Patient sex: M
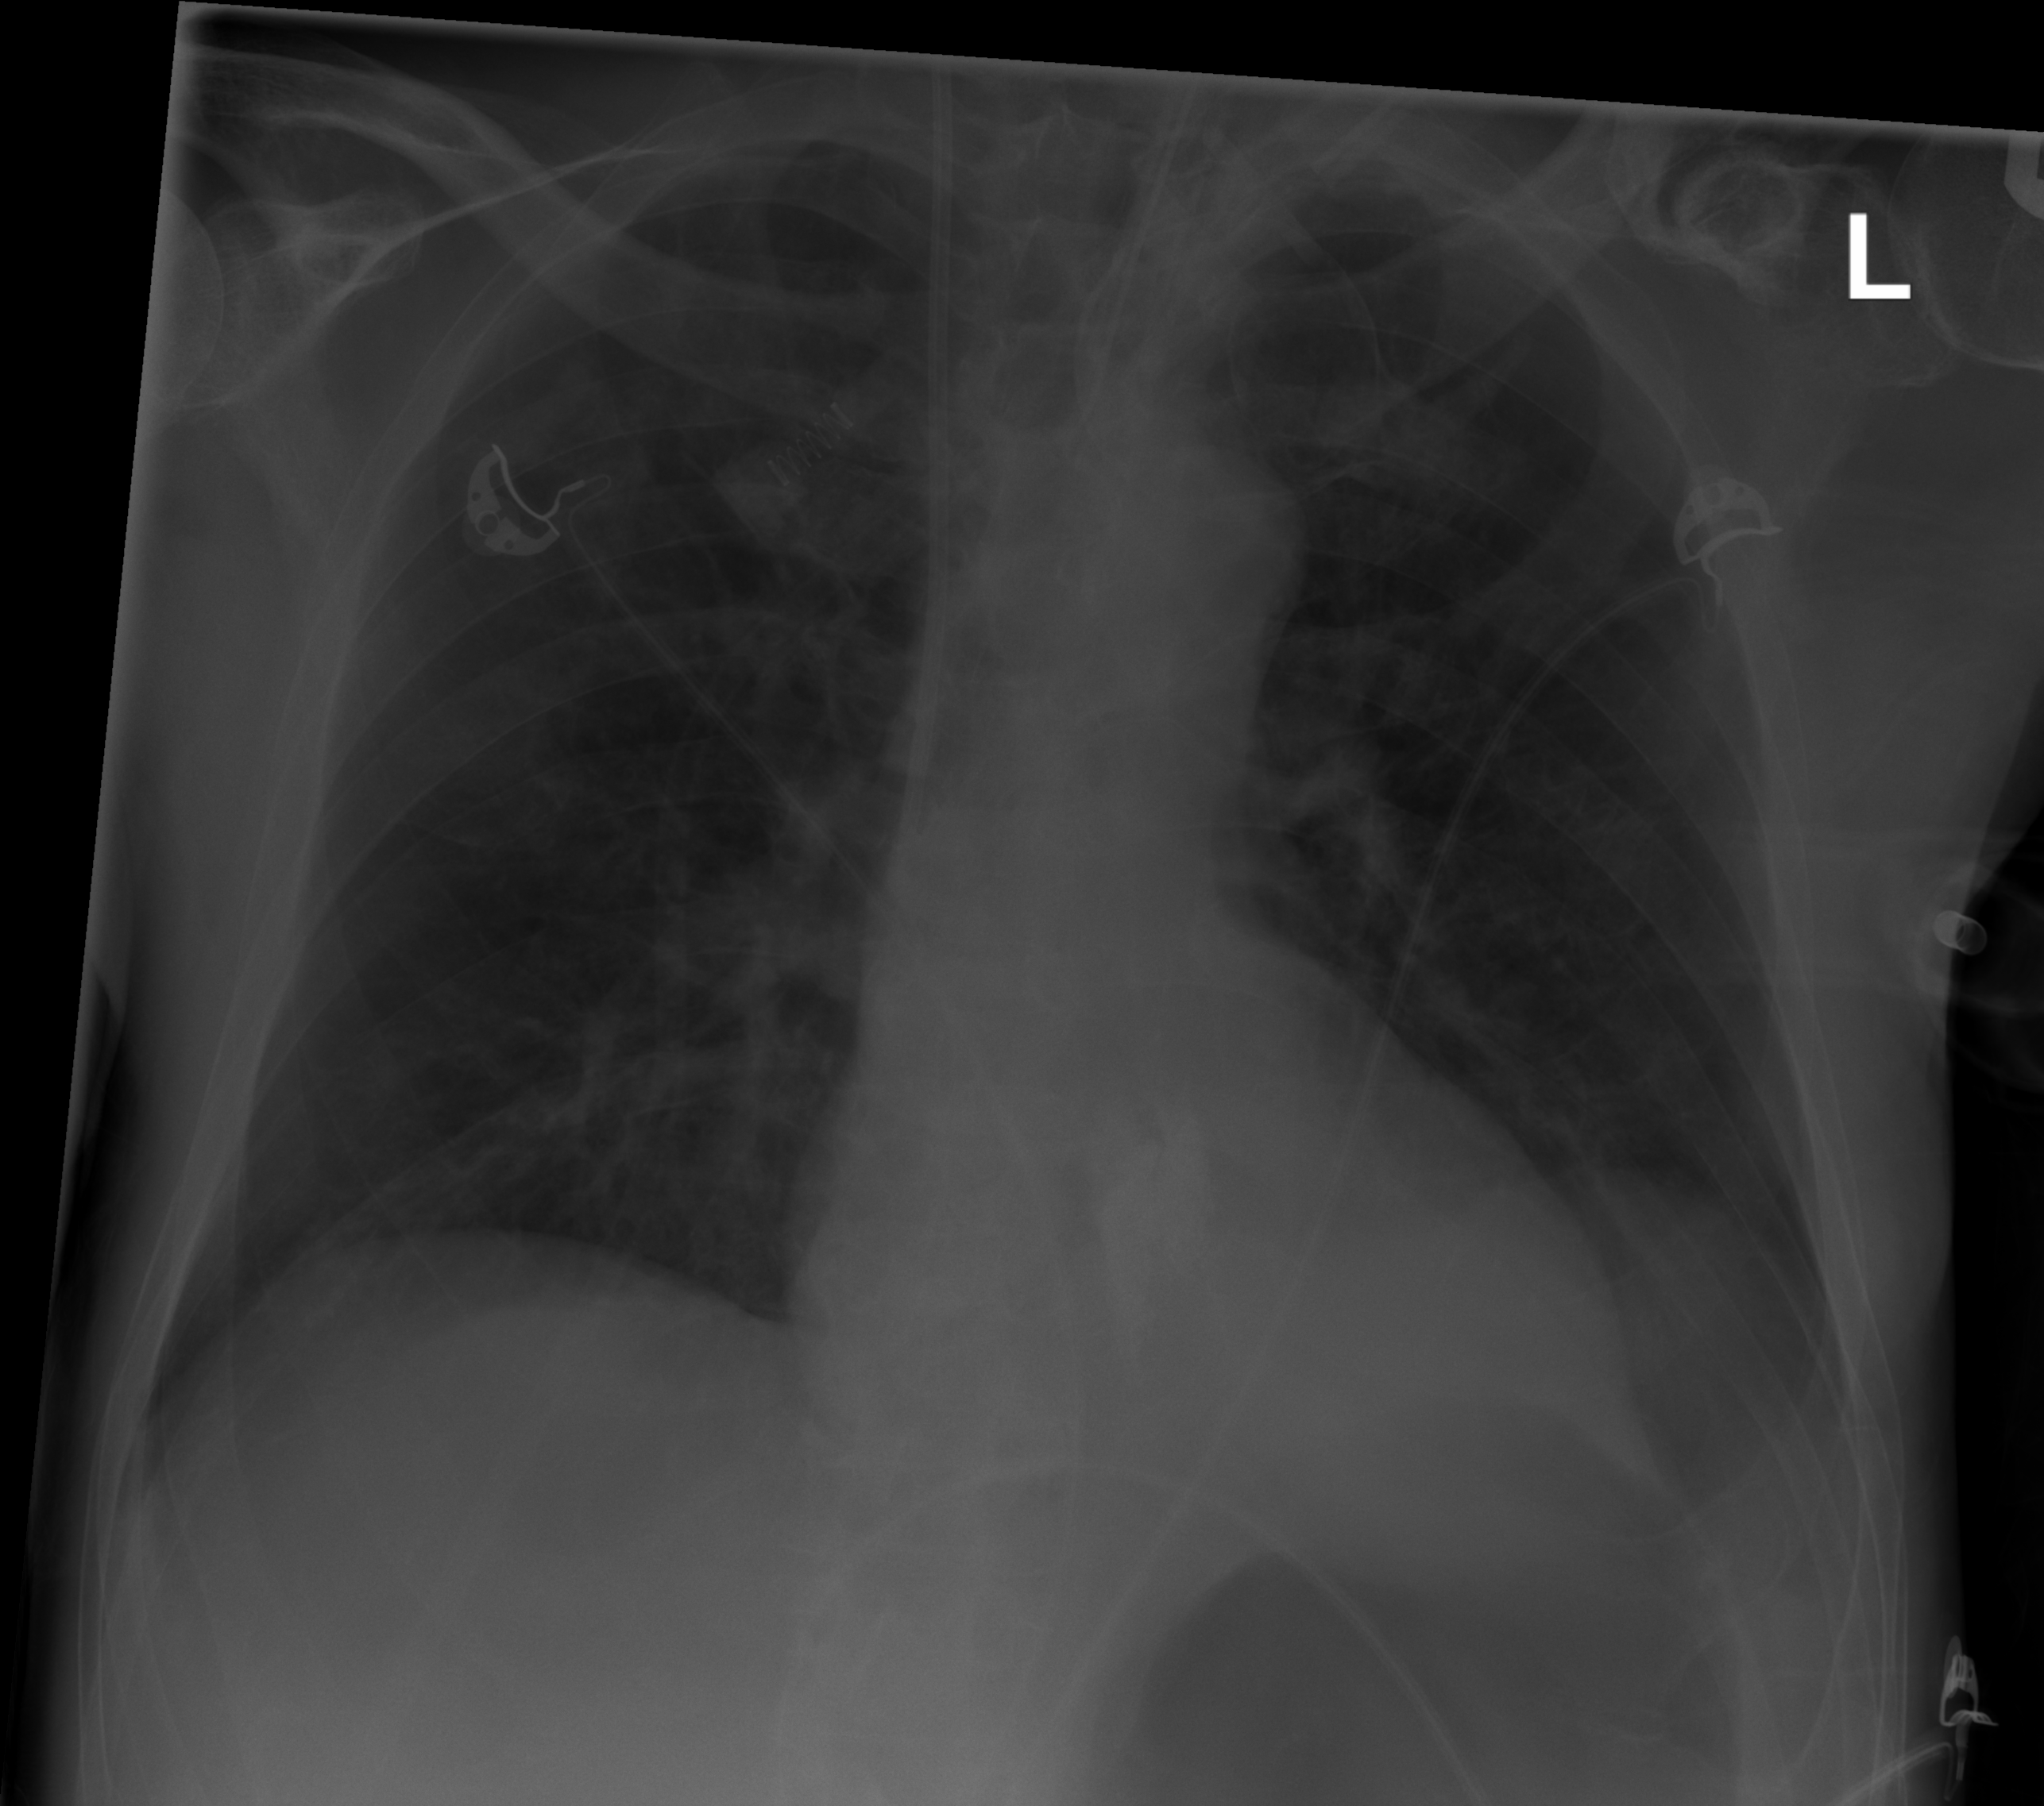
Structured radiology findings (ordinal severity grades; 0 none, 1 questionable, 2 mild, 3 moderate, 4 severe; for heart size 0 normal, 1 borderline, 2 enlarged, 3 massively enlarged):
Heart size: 1
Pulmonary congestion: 0
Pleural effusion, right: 0
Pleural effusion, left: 2
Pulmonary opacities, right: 0
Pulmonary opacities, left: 0
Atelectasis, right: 0
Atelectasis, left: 2